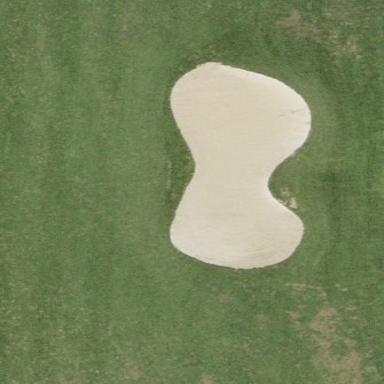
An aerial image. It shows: Golf bunker filled with sandy terrain.